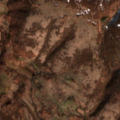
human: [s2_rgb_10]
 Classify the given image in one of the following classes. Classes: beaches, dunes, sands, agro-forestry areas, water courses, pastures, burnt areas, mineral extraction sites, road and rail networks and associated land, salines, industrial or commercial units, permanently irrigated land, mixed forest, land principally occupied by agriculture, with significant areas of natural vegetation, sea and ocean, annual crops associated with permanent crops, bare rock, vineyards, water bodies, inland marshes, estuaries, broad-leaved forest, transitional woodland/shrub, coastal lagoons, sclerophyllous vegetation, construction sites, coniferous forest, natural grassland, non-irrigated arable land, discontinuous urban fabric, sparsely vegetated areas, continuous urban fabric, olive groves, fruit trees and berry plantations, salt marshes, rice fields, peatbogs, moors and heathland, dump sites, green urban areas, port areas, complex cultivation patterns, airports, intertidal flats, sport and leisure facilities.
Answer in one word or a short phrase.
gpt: land principally occupied by agriculture, with significant areas of natural vegetation, broad-leaved forest, natural grassland, transitional woodland/shrub